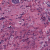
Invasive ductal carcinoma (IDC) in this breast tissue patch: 1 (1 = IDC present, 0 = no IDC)